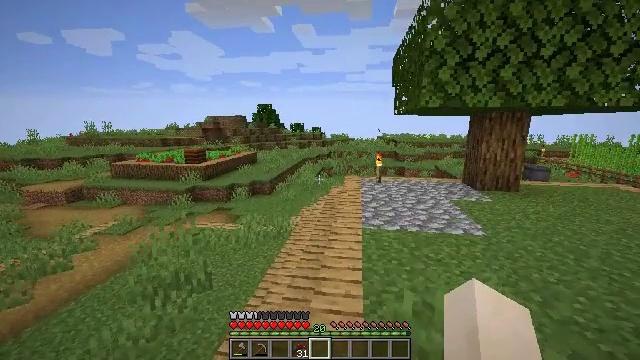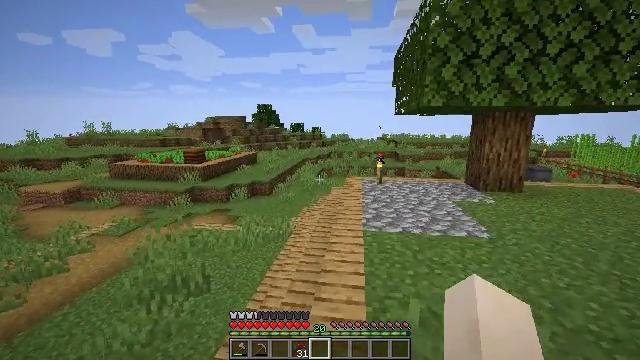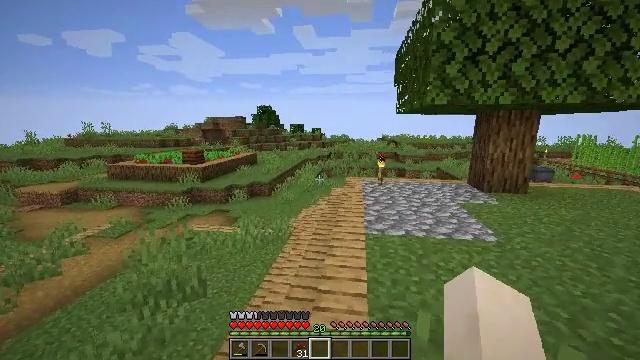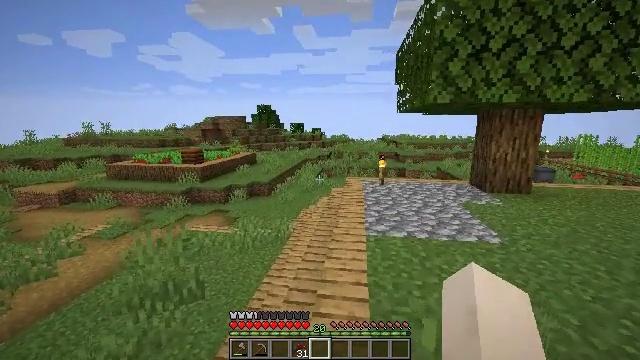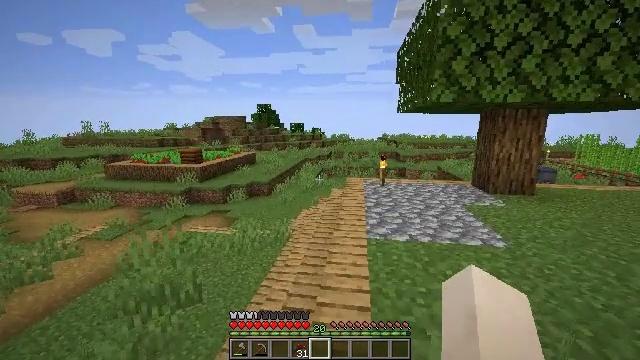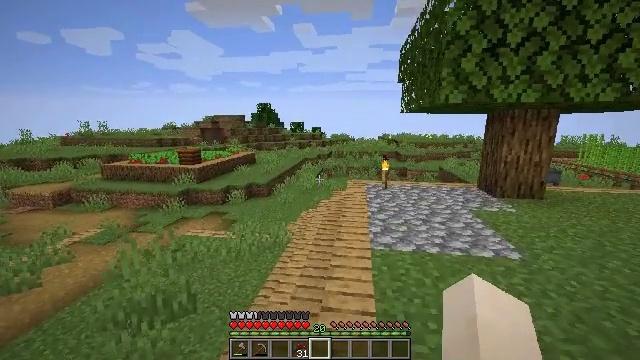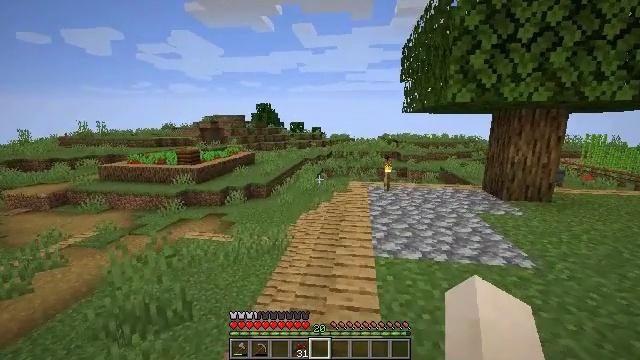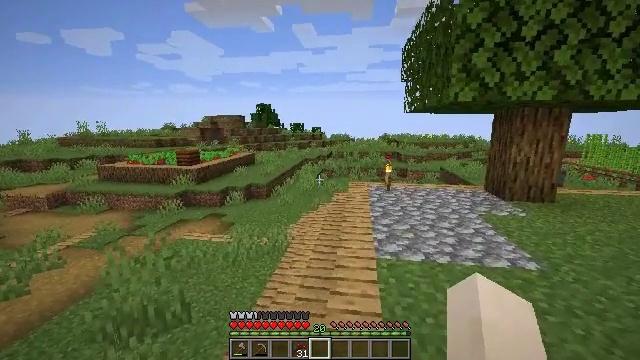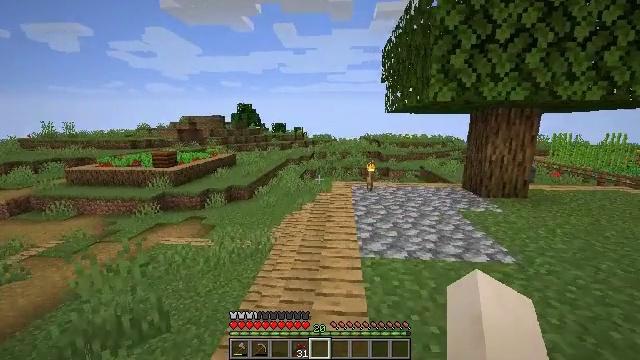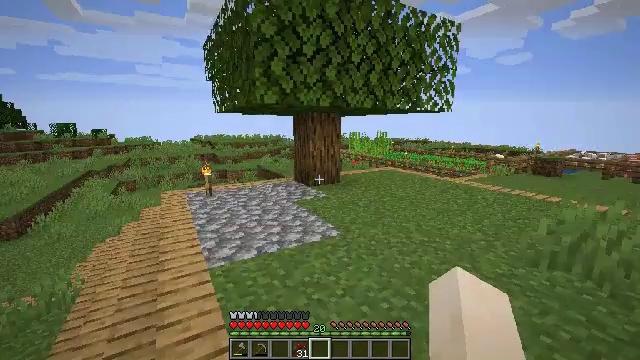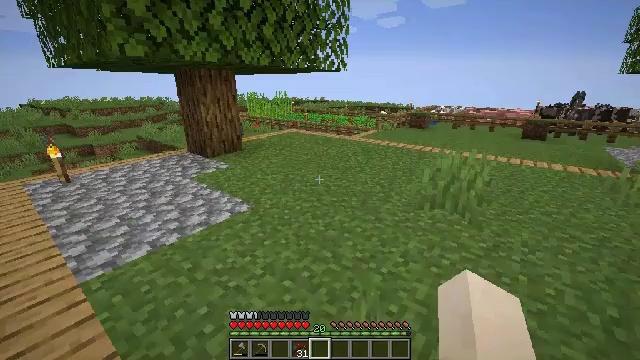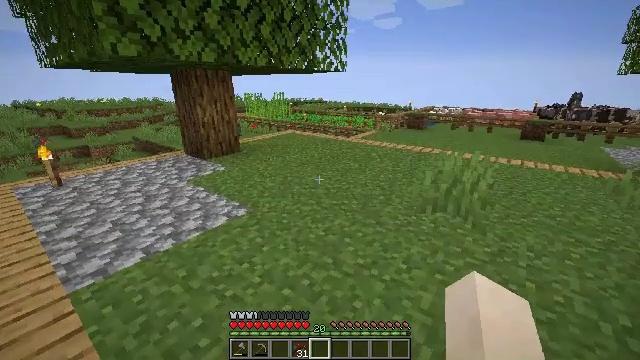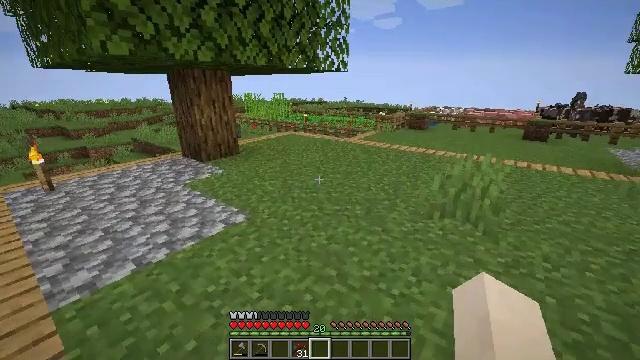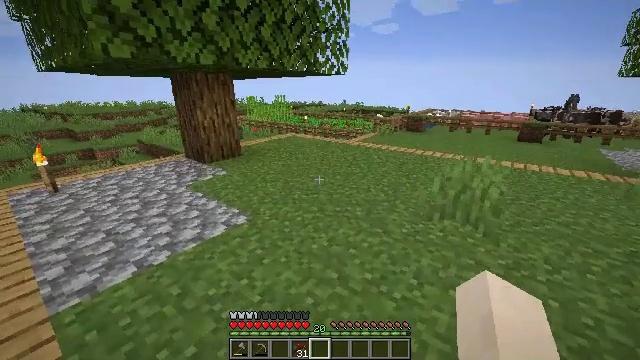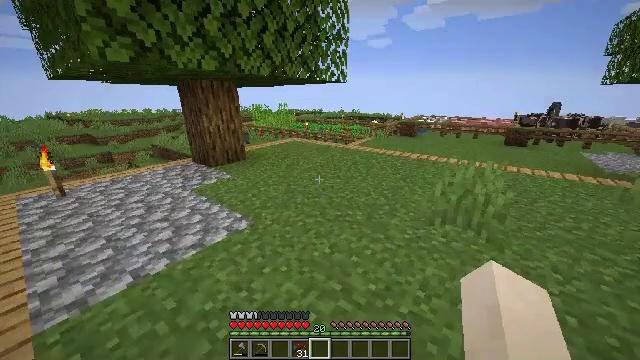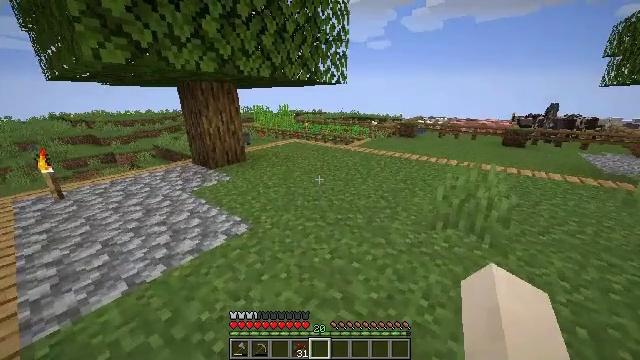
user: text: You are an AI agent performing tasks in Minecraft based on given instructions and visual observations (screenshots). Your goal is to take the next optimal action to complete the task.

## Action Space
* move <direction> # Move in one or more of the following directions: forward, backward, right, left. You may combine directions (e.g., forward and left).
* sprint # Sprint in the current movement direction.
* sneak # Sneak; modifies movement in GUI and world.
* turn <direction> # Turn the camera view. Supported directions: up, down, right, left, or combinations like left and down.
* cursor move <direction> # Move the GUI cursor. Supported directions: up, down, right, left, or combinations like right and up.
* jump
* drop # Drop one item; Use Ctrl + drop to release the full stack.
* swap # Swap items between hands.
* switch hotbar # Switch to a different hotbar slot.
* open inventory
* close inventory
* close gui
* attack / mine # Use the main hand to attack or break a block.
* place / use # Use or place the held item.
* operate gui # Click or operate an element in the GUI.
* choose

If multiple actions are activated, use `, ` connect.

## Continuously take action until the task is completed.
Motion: motion action
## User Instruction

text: Attack the pumpkin to gather it.
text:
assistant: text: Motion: no_op
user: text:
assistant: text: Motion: move forward
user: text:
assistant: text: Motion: move forward
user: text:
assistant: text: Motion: move forward
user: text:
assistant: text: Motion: move forward
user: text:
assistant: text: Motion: no_op
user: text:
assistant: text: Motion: no_op
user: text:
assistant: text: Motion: turn right
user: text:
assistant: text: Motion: move forward, turn right
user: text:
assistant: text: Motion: move forward, turn right and down
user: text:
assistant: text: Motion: no_op
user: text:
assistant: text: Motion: move forward
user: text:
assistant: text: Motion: move forward
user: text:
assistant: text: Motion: move forward
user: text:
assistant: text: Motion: move forward
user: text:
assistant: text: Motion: move forward
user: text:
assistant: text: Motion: move forward
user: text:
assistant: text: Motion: move forward
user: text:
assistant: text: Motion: move forward
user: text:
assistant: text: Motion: move forward
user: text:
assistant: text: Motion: move forward
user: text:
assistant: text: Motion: move forward
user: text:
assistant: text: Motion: move forward
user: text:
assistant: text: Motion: move forward
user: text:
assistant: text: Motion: move forward
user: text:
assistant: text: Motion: move forward and move right
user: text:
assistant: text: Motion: move forward and move right
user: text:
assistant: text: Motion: move forward and move right, turn up
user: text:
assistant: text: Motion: move forward and move right
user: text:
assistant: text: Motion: move forward and move right, turn down